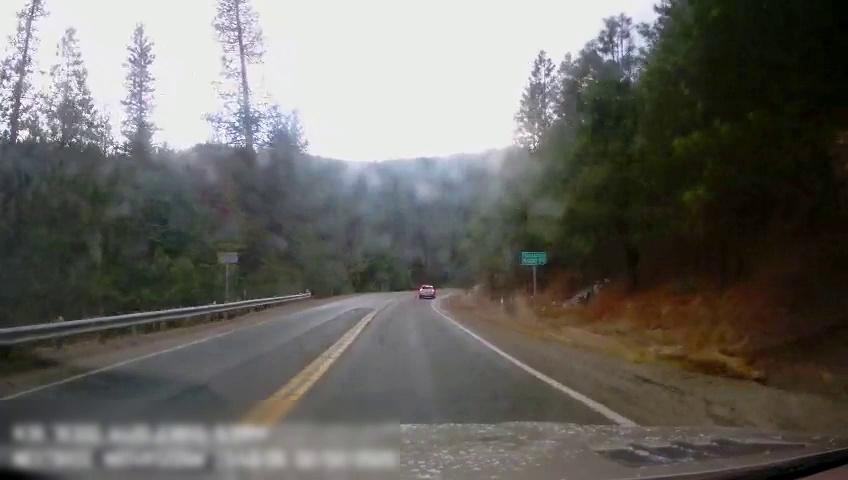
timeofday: Day
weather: Sunny
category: Drivable Space
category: Vehicles | SUV
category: Lanes | Alternate Lane
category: Lanes | Current Lane
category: Lanes | Opposite Lane
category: Lanes | Opposite Lane
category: Traffic | Signs